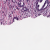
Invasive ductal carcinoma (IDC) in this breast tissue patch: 1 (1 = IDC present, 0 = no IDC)